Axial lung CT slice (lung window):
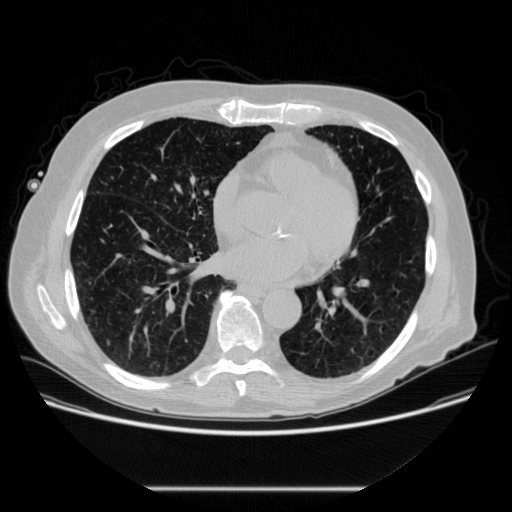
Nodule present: no